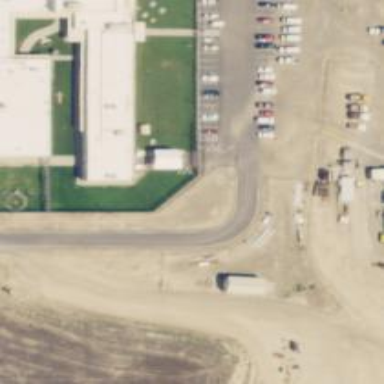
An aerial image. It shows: Driveway leading to service road.